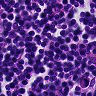
Metastatic tissue present: no